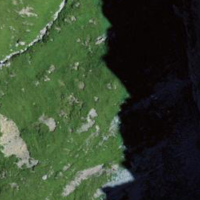
EUNIS habitat code: 26
Species observed at this site:
Marmota marmota
Bombus mesomelas